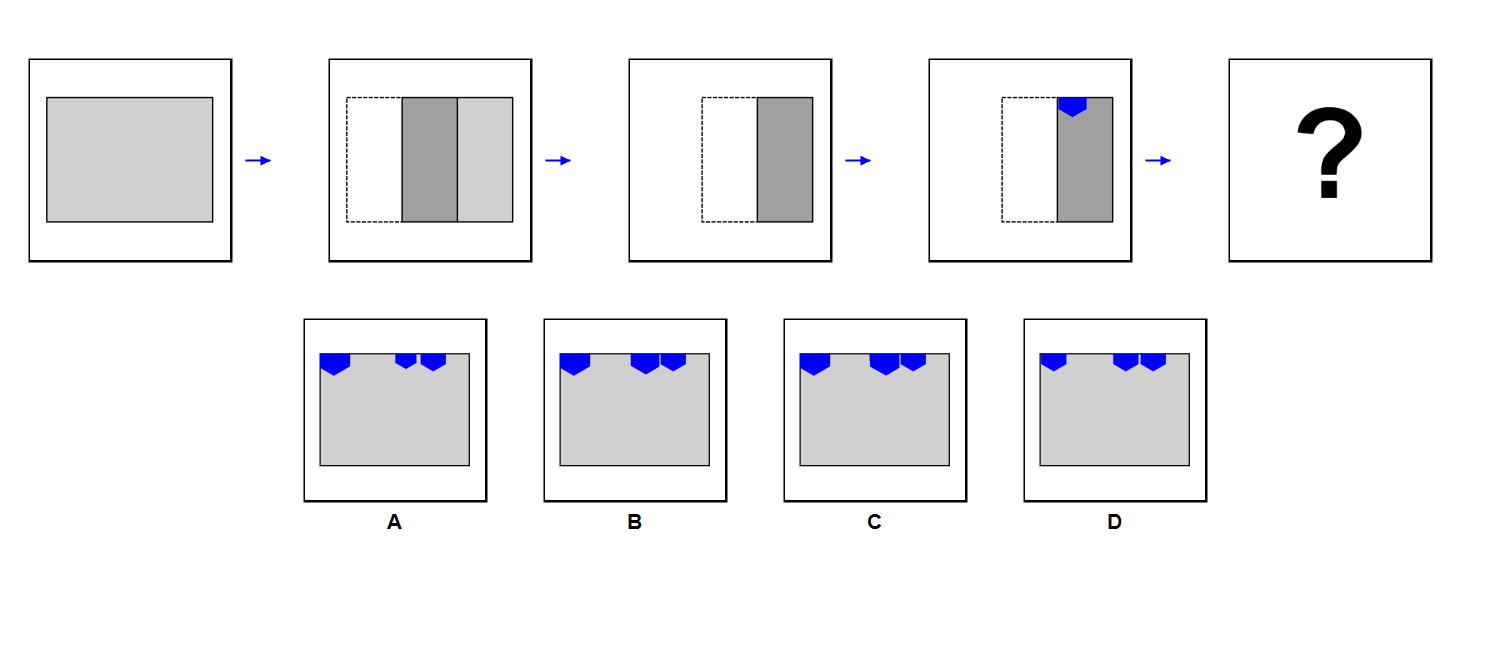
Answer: D